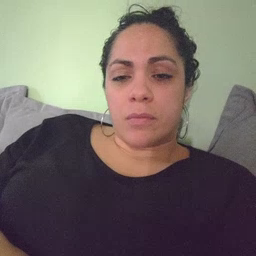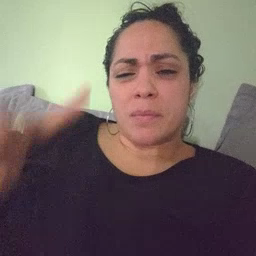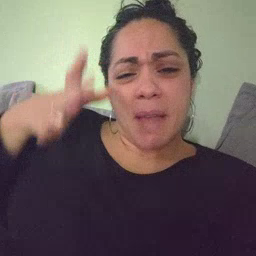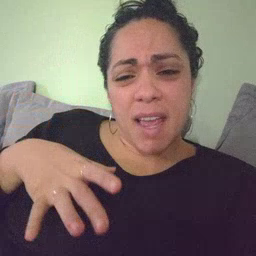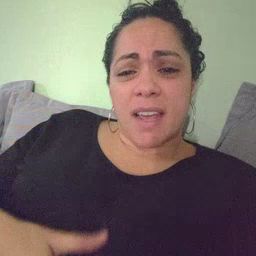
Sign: man